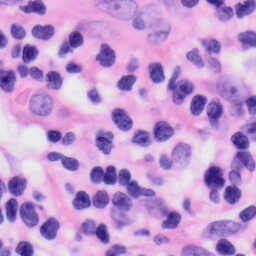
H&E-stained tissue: Skin